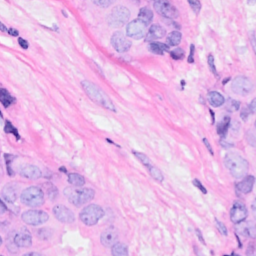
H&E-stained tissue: Breast